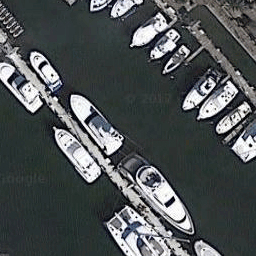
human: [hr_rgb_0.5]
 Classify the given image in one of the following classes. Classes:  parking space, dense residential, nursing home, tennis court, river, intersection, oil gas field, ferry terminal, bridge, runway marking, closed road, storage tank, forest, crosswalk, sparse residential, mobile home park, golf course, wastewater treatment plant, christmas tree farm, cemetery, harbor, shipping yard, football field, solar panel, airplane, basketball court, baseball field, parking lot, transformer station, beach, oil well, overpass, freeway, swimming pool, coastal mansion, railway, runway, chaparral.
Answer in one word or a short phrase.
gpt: harbor